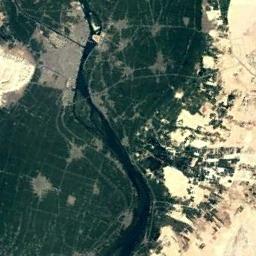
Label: river